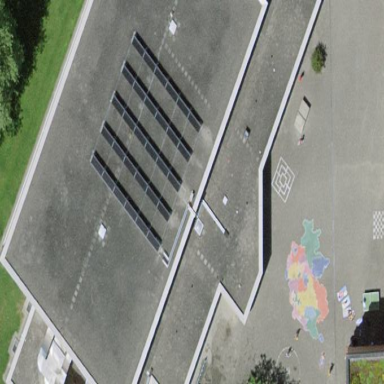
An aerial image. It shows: Sports hall building.